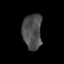
Tissue: lung
Cell type: Epithelial cells
Senescence score: 0.2354
Nuclear area (px): 674
Mean DAPI intensity: 75.846